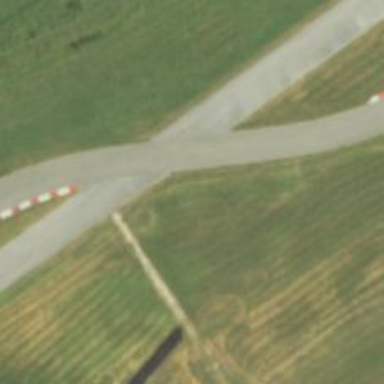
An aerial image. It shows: Raceway for motor sports.